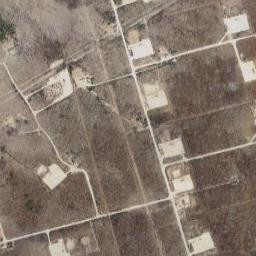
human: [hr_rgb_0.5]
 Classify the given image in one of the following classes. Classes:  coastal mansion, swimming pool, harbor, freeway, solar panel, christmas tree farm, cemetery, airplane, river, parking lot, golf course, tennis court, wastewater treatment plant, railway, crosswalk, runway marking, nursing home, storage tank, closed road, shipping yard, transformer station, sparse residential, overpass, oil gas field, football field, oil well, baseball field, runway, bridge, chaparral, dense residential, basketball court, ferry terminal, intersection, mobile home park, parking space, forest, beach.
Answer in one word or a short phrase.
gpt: oil gas field